Aerial crown-view tile of a tropical tree (Barro Colorado Island, Panama), acquired 20250715:
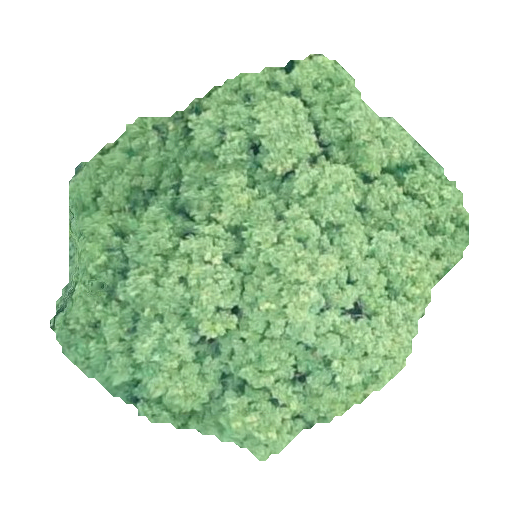
Species: Handroanthus guayacan
GBIF accepted scientific name: Handroanthus guayacan
Crown area: 168.839 m²